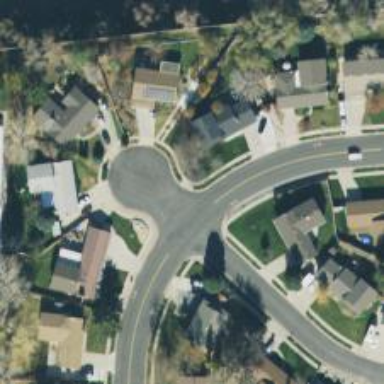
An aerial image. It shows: Circle designated as turning point on the road.